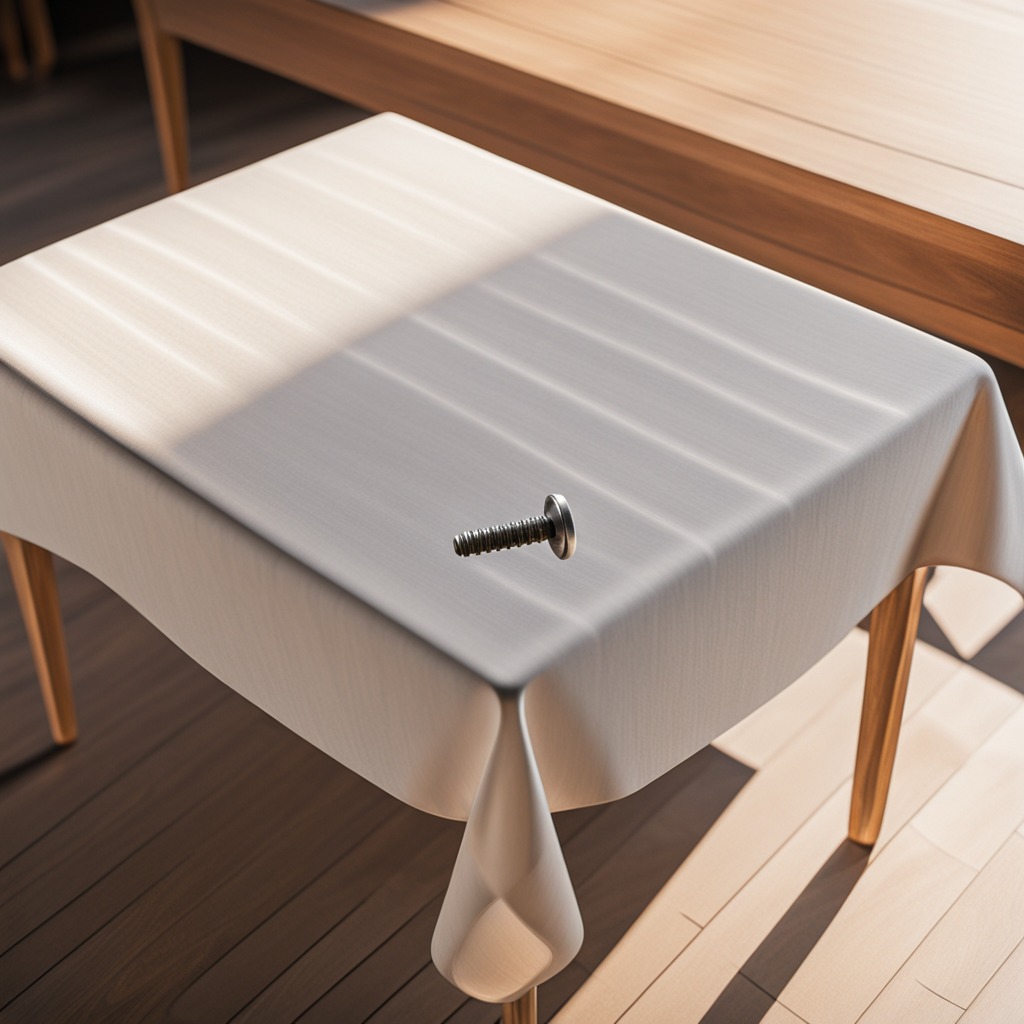
A metal screw lies on the wooden table in an outdoor workshop during daytime bright natural light soft shadows worn but beneath the cloth